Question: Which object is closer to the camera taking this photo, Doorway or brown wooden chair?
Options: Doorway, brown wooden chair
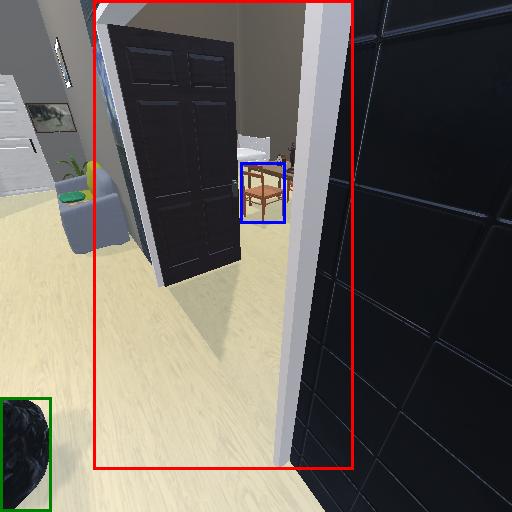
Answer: Doorway